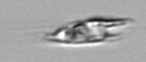
Label: Chrysochromulina_lanceolata